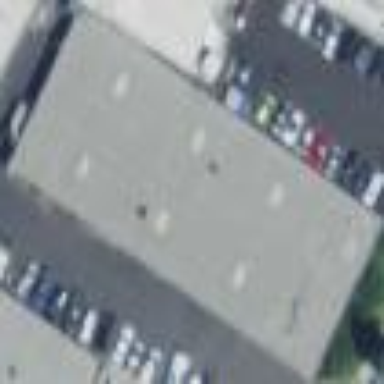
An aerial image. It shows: Factory building.